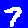
Digit: 7